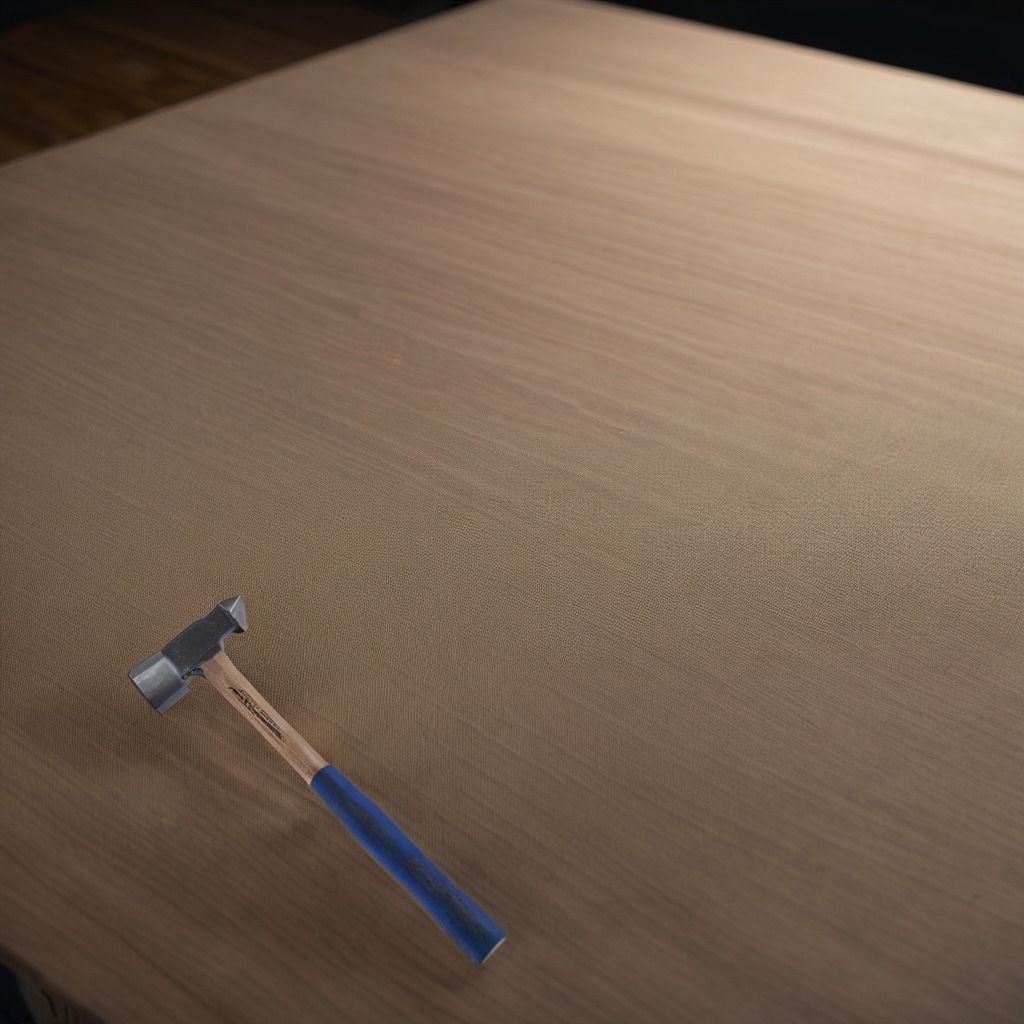
A hammer is lying on a wooden table inside a workshop at night.